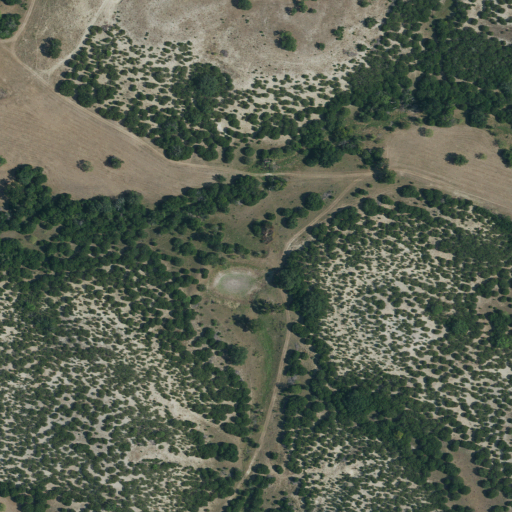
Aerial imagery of valley in Texas named Lynn Cove containing shrub and evergreen forest